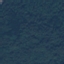
Label: Forest